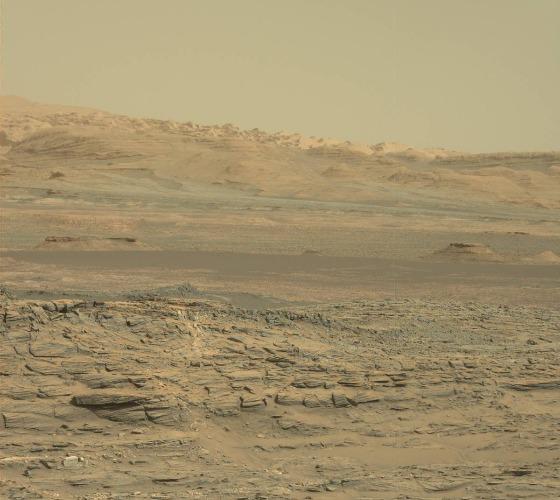
Terrain classes present: Bedrock, Gravel / Sand / Soil, Sky / Distant Mountains